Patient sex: F
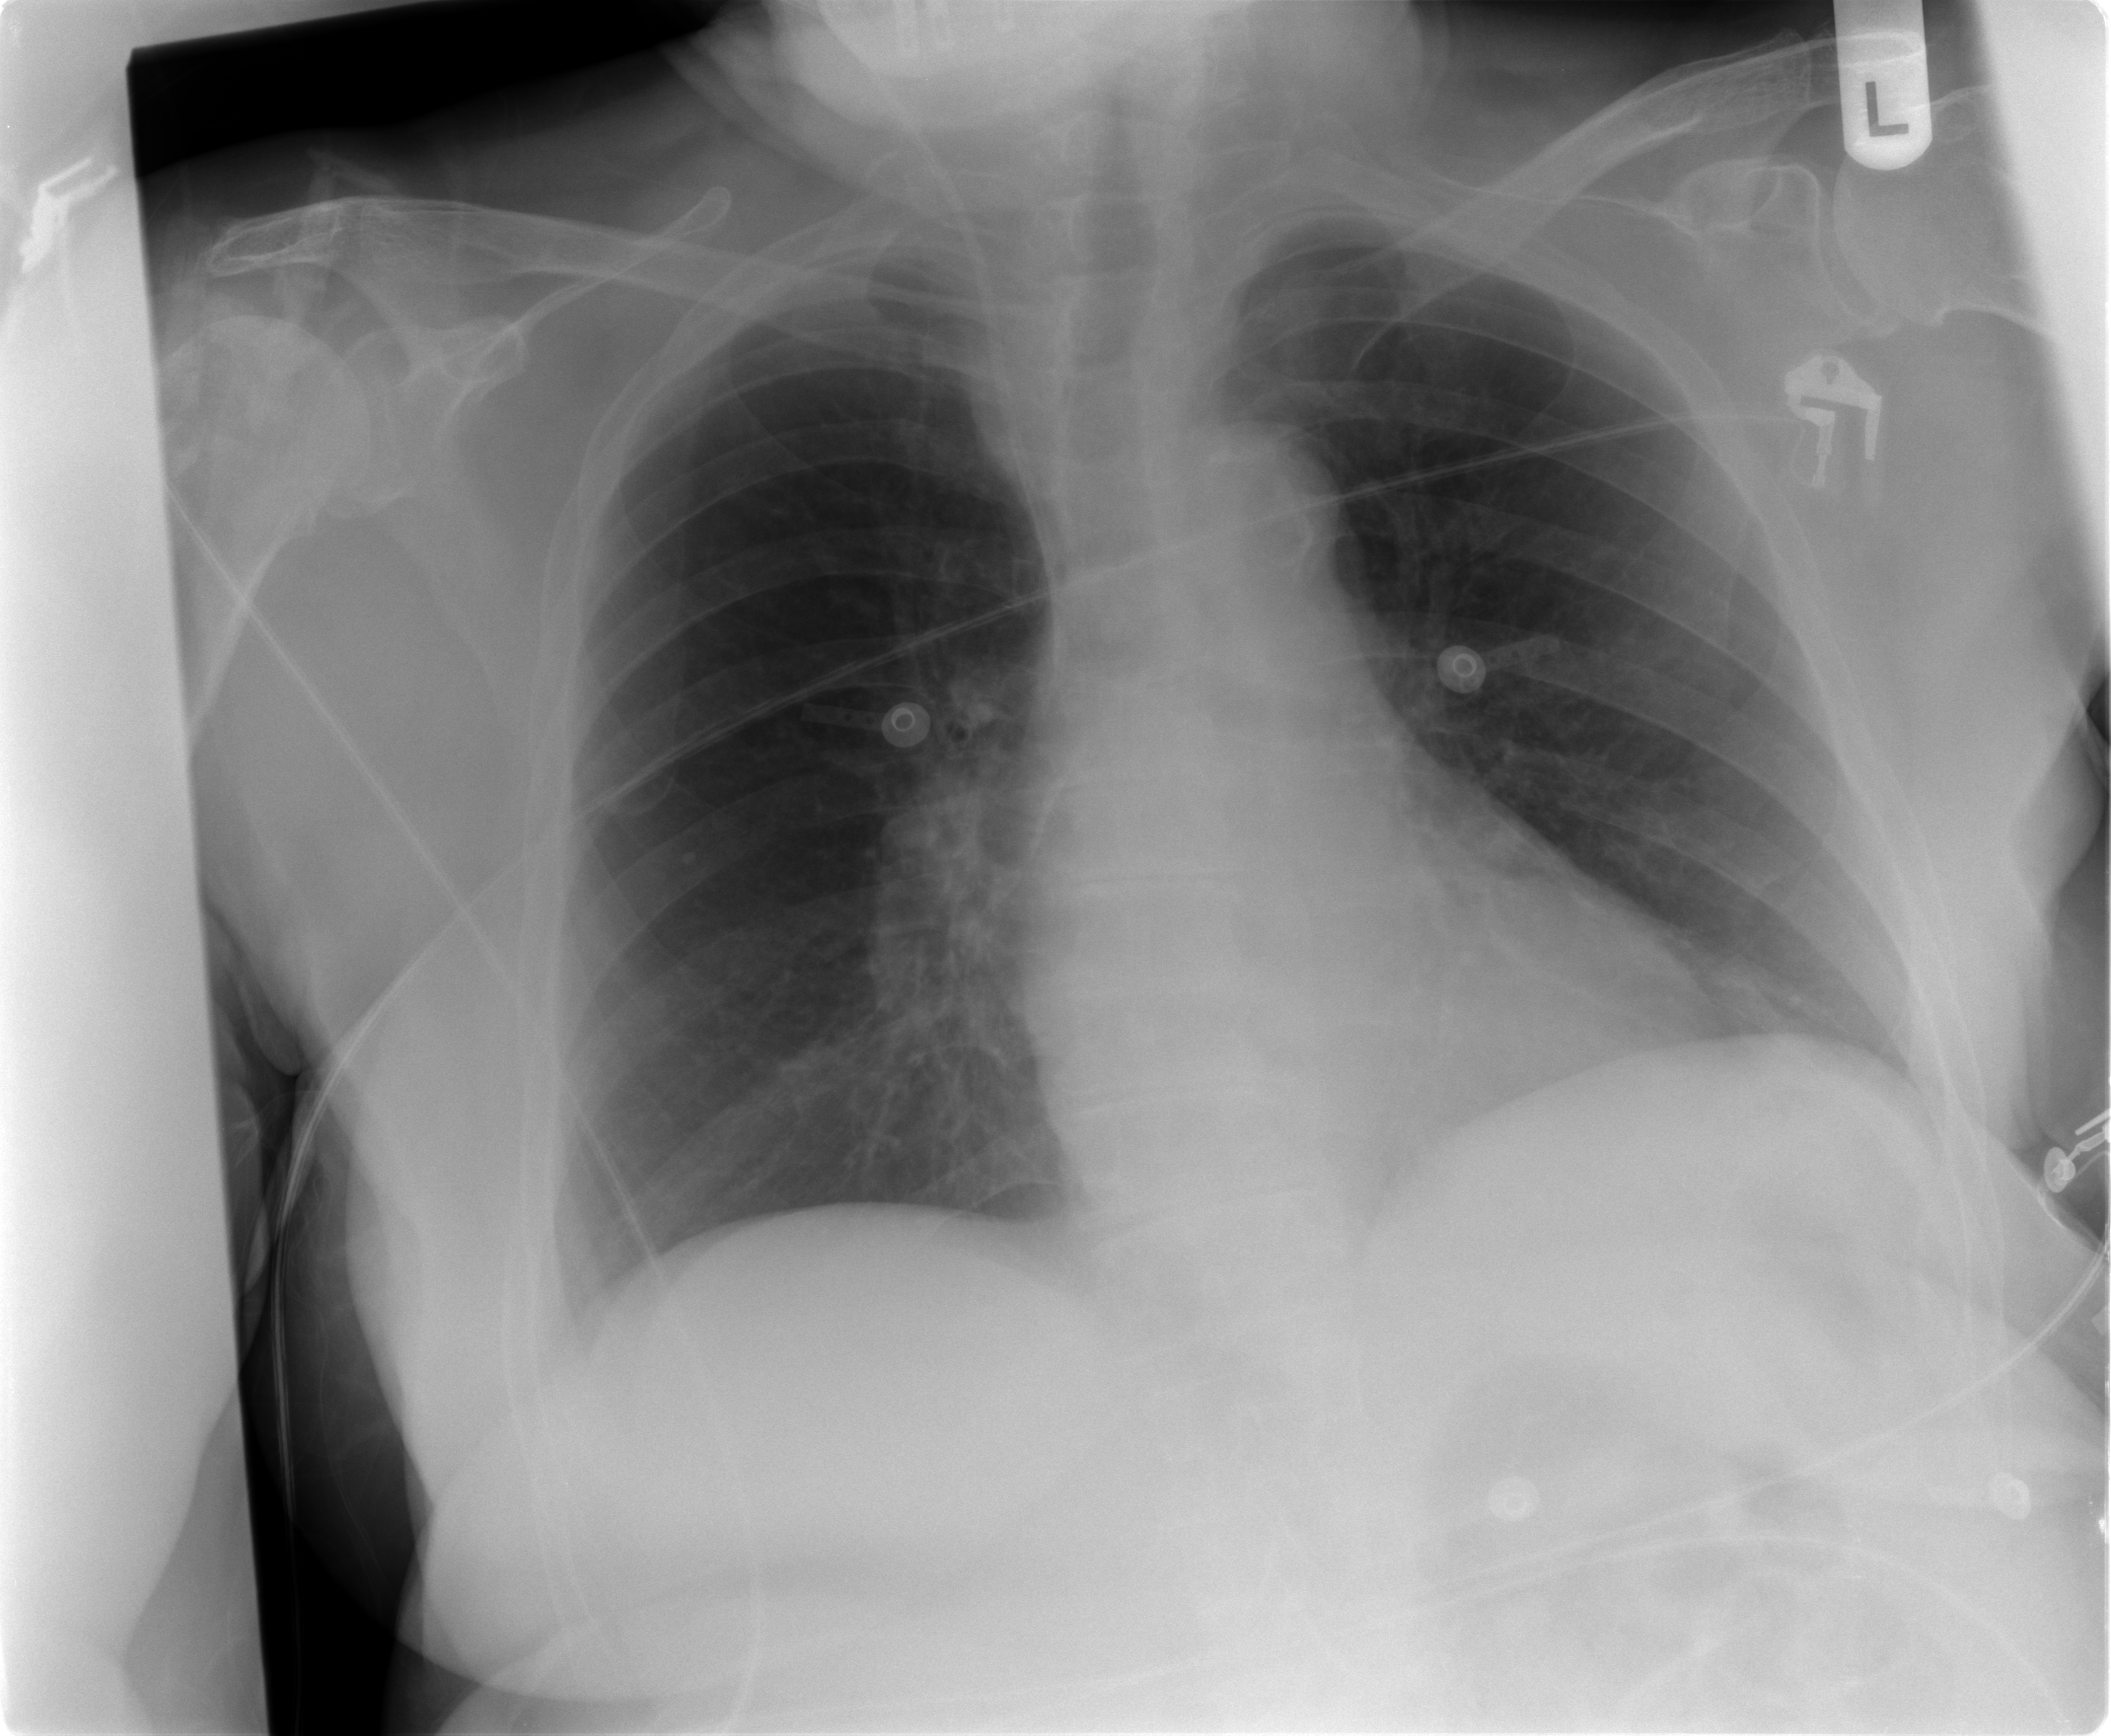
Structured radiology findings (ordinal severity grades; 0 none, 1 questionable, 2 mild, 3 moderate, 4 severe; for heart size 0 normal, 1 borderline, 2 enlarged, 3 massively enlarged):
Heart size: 0
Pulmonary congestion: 0
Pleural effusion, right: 0
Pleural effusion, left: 0
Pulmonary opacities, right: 0
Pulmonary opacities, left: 0
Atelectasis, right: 1
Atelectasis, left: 1